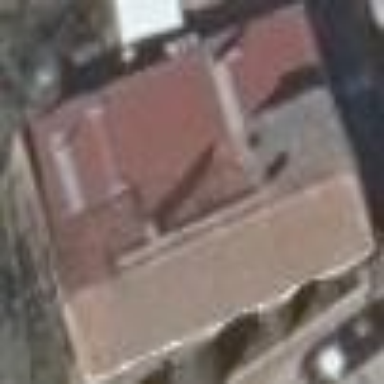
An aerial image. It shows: Building with gabled roof.